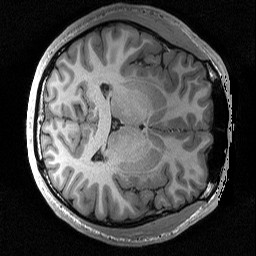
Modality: T1w
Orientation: axial